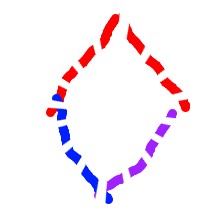
Shape: rhombus